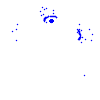
Particle: electron